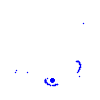
Particle: electron